Field crop: maize
Growth stage: 2
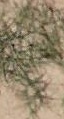
Species: salsola